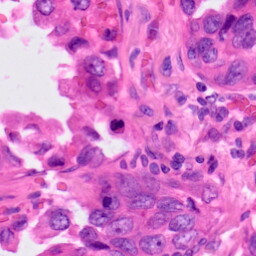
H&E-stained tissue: Lung